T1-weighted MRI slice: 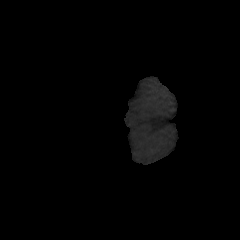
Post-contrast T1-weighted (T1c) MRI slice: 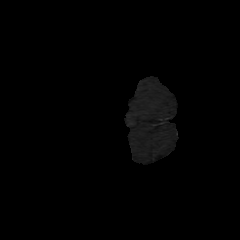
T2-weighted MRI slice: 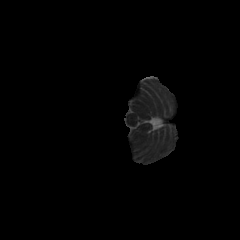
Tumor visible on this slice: no